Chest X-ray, AP view. Patient: 28 years old, sex M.
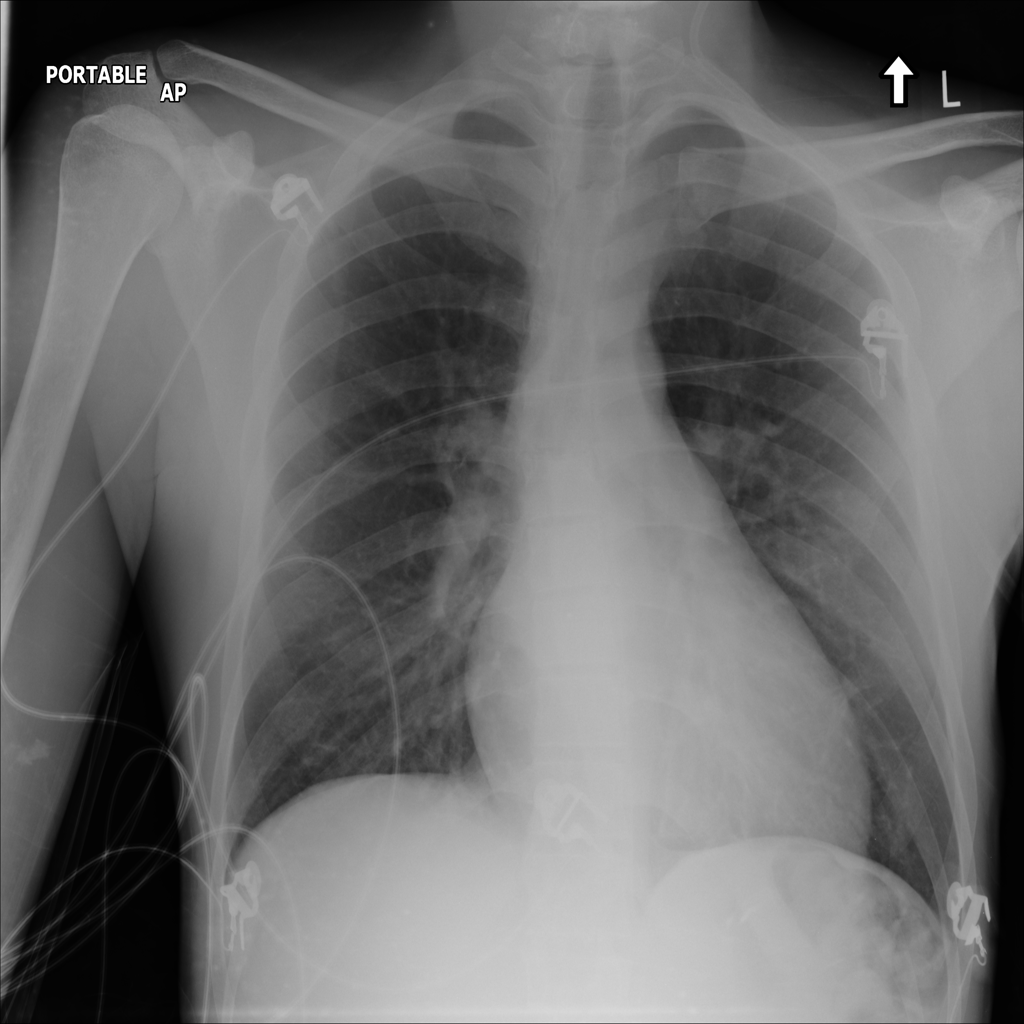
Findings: Cardiomegaly, Infiltration